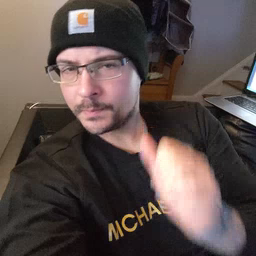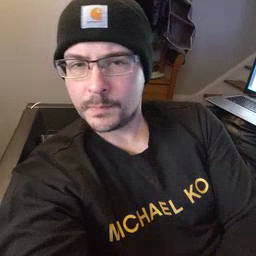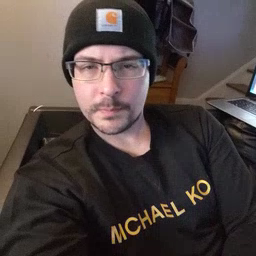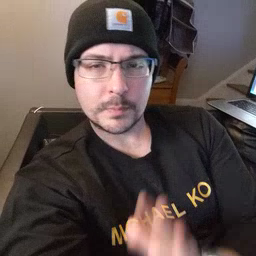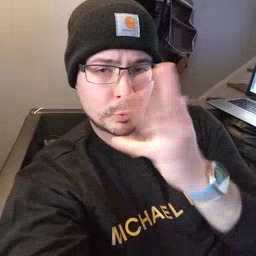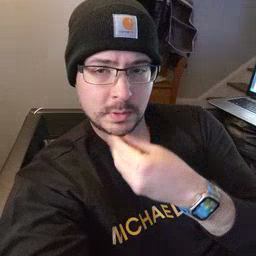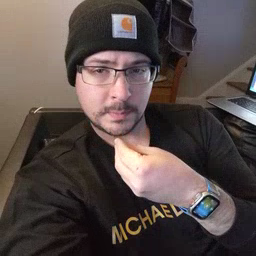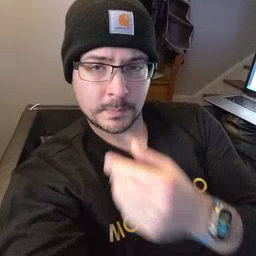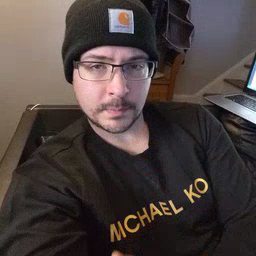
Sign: pretty